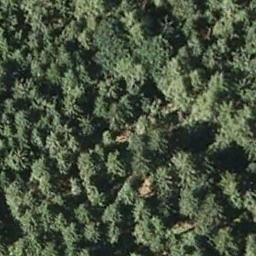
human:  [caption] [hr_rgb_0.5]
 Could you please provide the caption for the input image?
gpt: Many green trees are in a forest and the leaves cast a black shadow .

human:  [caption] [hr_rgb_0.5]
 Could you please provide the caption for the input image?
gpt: The forest is full of green trees .

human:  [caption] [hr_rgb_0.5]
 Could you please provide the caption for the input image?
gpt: The forest has a lot of randomly arranged green trees .

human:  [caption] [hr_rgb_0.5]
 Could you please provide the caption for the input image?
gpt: This is a dense forest .

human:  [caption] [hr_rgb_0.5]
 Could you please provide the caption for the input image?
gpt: A forest with many green trees .